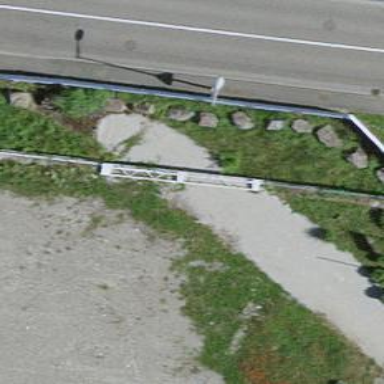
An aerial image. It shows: Gate.